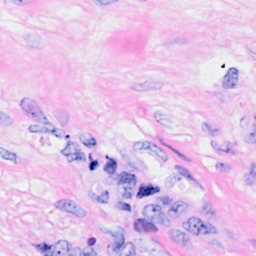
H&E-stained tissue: Breast